Field crop: maize
Growth stage: 1
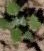
Species: chenopodium